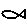
Label: fish